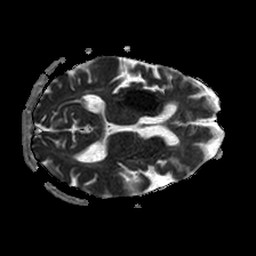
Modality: ADC
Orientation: axial
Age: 87
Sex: female
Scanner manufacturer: philips
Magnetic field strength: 1.5 T
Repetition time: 3.403 s
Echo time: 0.06922 s